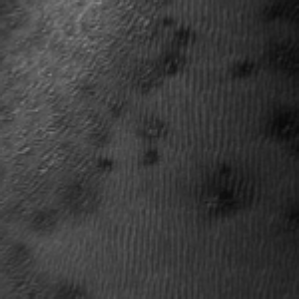
Label: frost